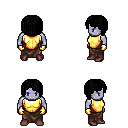
a pixel art fantasy rpg character, male body template, dark elf, purple skin, gold chest armor, robe skirt, black pageboy hairstyle, gold gloves, maroon shoes, four views (front, back, left, right), 2x2 character sprite sheet, small pixel art, hard edges, no anti-aliasing